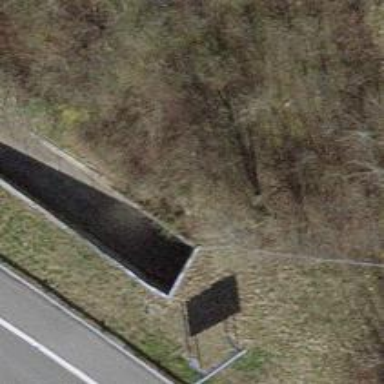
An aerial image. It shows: Path through tunnel.